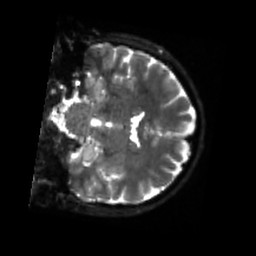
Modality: sbref
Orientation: coronal
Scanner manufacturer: siemens
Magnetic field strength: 3 T
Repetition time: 4 s
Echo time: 0.0594 s